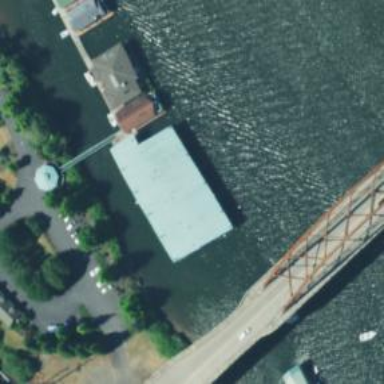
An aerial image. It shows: Boathouse.